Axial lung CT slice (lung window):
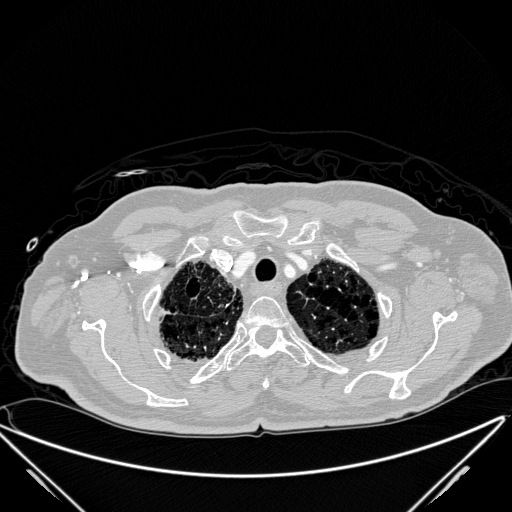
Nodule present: no